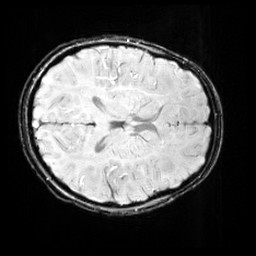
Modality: SWI
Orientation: axial
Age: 11
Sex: female
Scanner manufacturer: siemens
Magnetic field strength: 3 T
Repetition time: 0.027 s
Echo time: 0.02 s